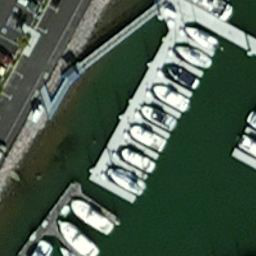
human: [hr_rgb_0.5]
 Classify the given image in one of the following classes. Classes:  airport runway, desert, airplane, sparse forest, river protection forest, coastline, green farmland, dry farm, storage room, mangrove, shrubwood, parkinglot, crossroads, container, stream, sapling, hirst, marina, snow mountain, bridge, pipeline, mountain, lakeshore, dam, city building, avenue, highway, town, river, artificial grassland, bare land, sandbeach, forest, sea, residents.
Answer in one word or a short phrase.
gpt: marina